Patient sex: F
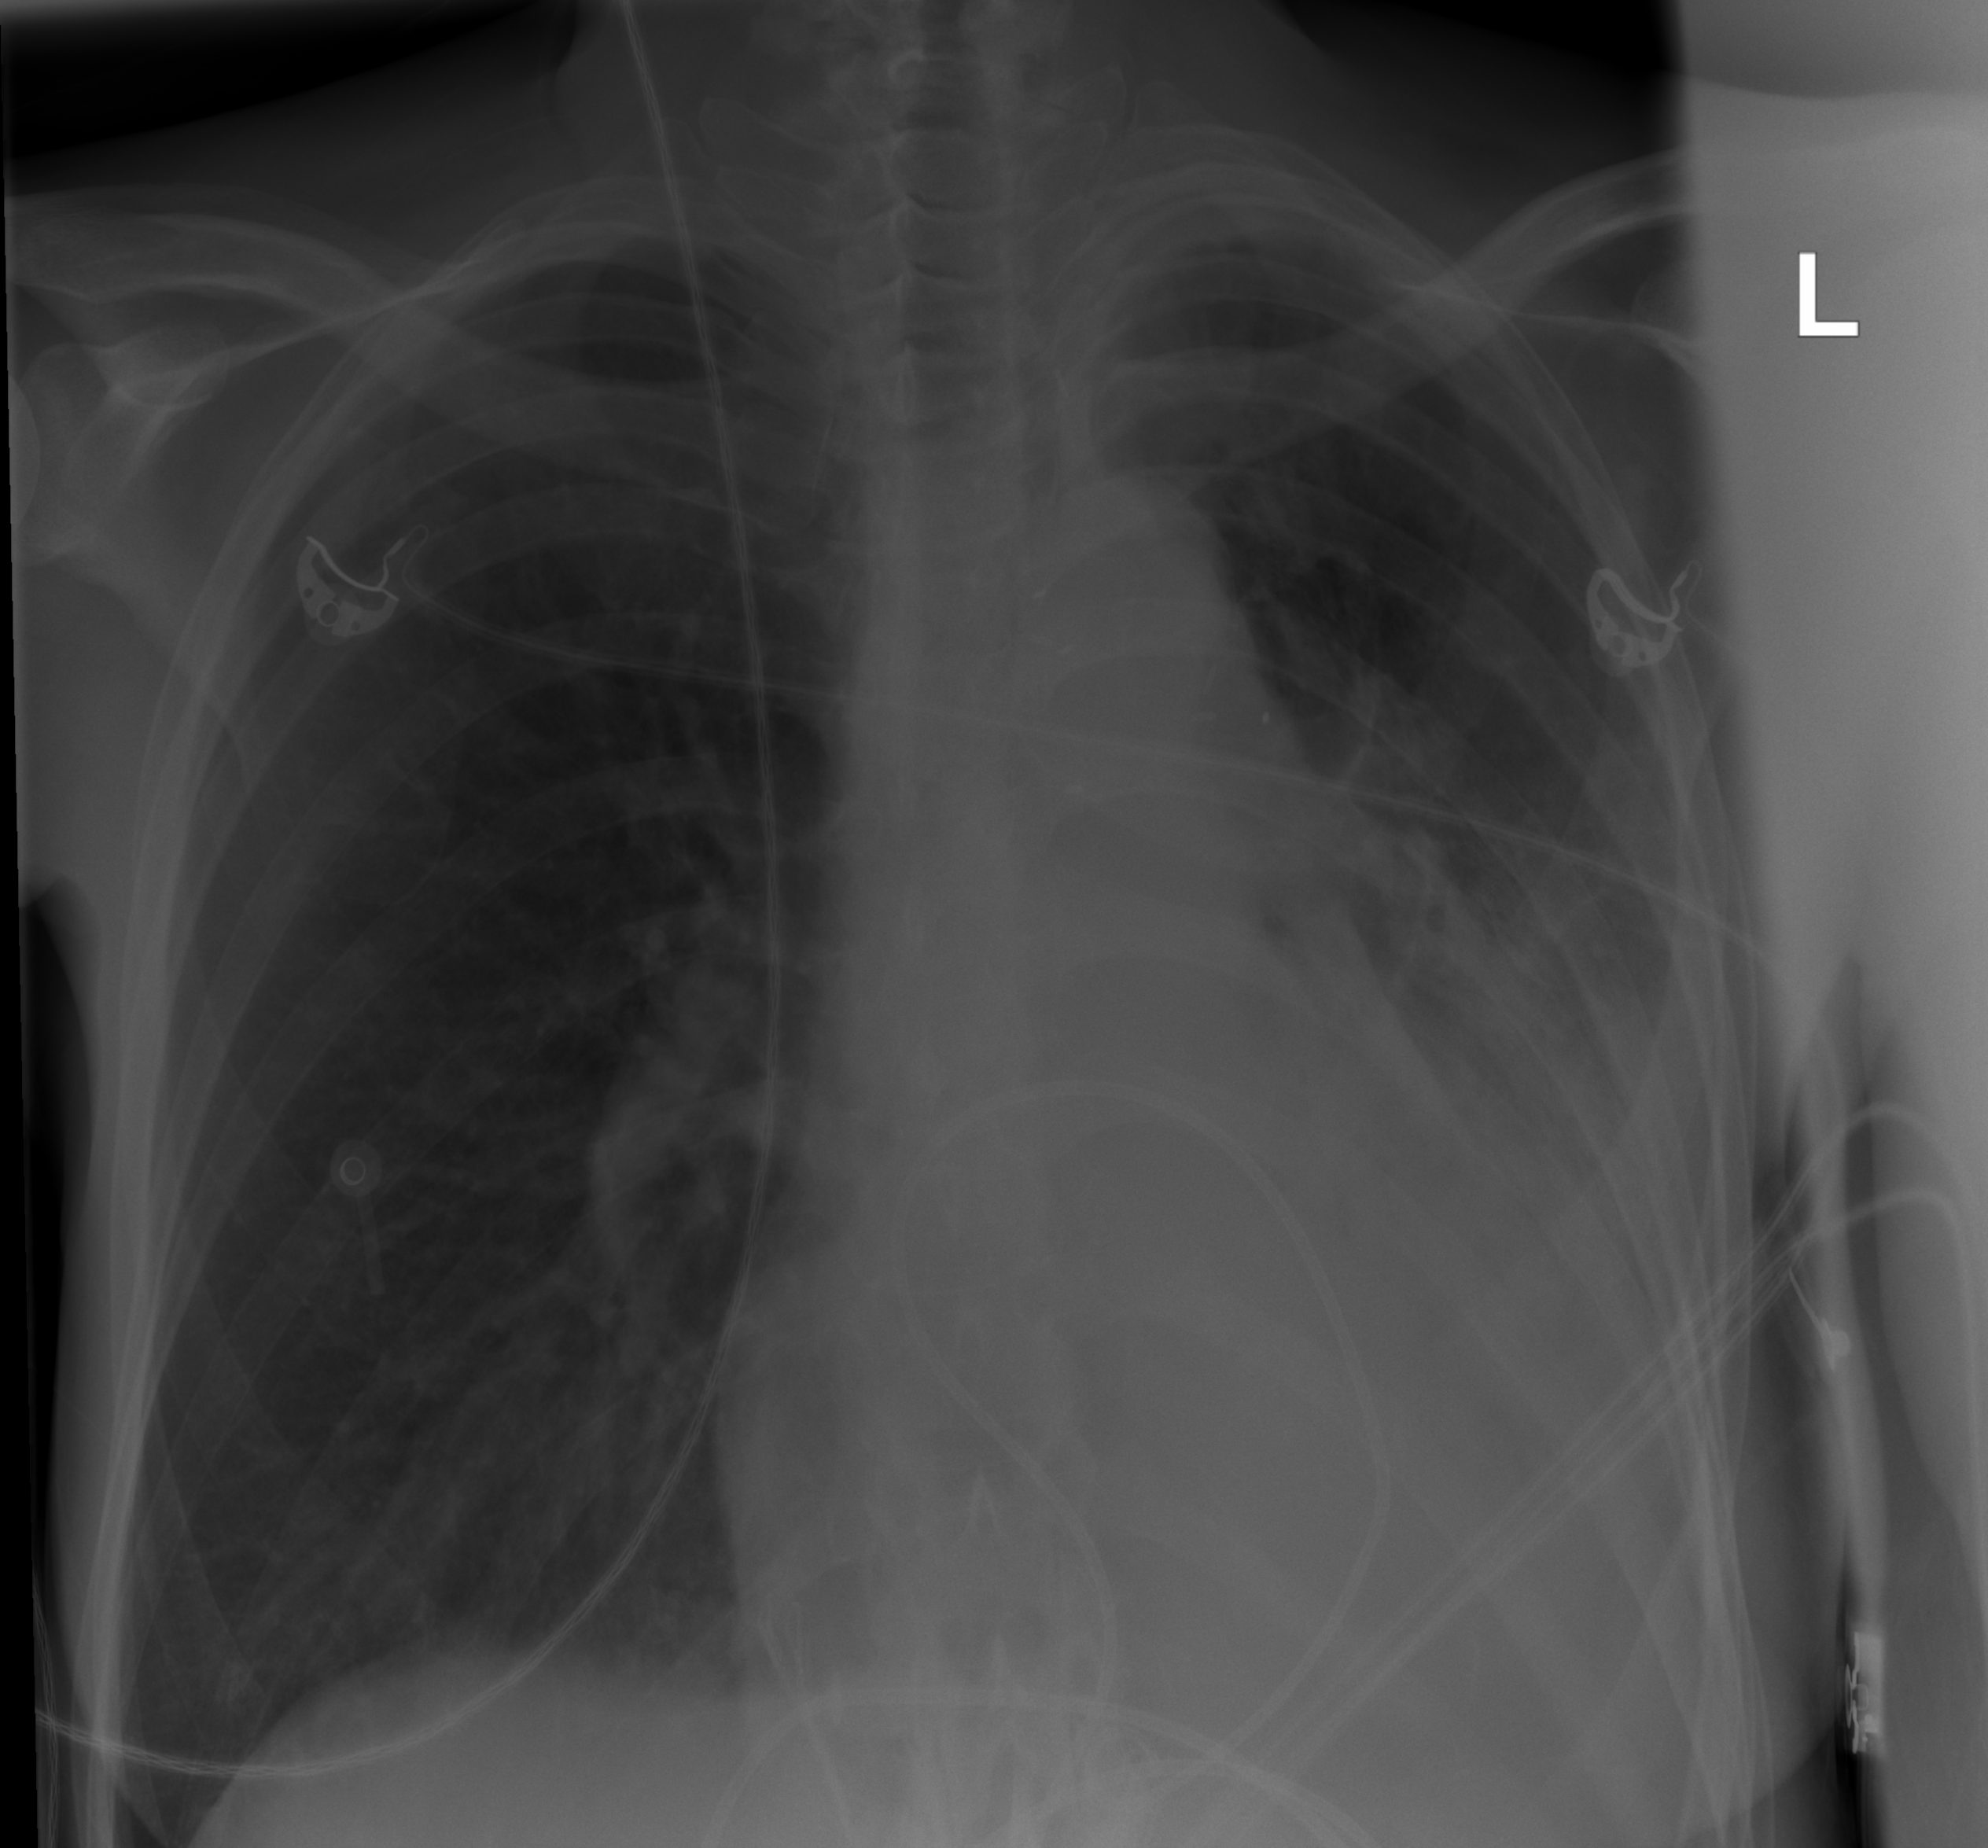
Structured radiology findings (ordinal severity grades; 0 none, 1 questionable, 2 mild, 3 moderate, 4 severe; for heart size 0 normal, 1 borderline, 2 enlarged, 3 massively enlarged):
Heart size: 0
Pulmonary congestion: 0
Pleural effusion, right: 0
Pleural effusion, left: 3
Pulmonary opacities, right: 0
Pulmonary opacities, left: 0
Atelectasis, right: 0
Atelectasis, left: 3